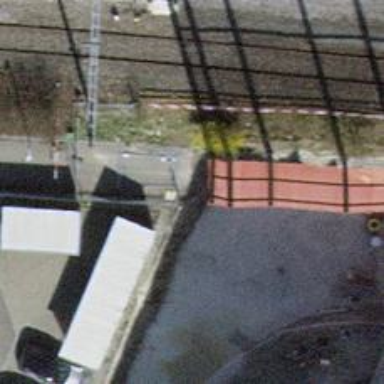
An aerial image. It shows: Retaining wall made of concrete.